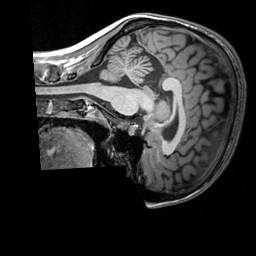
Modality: T1w
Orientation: sagittal
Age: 24
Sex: female
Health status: healthy
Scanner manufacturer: siemens
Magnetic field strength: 3 T
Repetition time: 2.3 s
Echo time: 0.00303 s